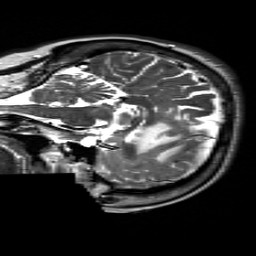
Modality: T2w
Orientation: sagittal
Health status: ill
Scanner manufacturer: siemens
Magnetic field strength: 3 T
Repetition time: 6.43 s
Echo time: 0.093 s